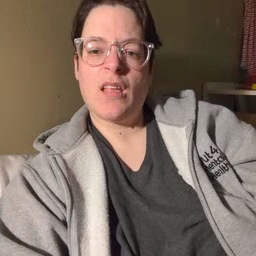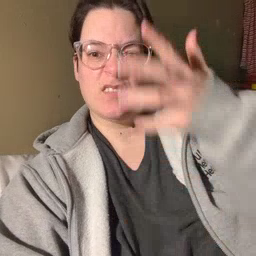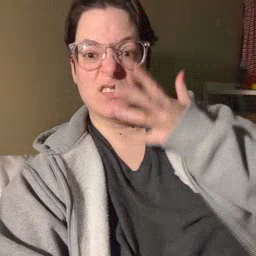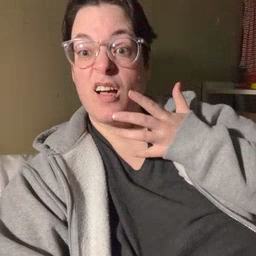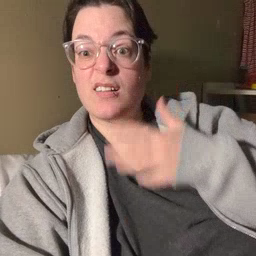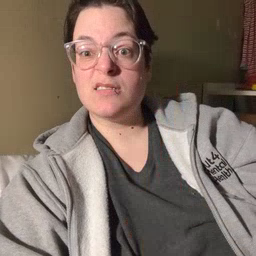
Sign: sad